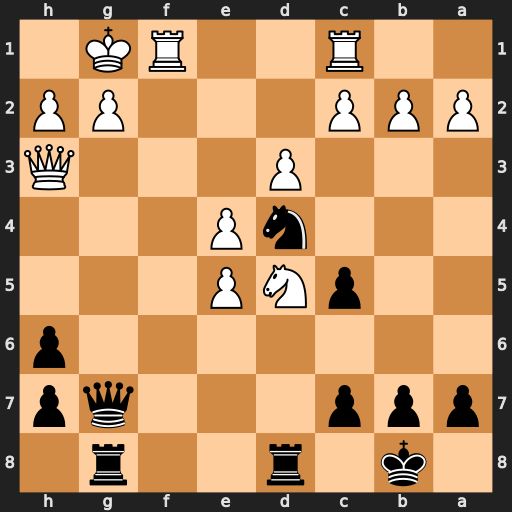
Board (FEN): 1k1r2r1/ppp3qp/7p/2pNP3/3nP3/3P3Q/PPP3PP/2R2RK1
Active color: b
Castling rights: -
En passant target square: -
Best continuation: Ne2+ Kh1 Nxc1